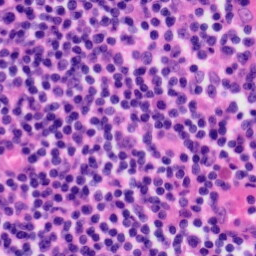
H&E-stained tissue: Tonsil